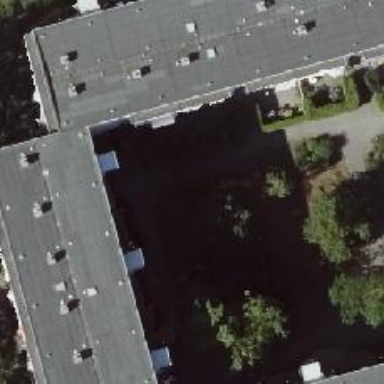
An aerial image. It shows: Building with apartments and flat roof.